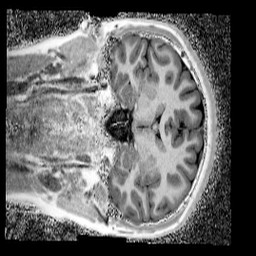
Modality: UNIT1_denoised
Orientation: coronal
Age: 12
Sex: female
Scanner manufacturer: siemens
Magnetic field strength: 3 T
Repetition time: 4 s
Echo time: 0.00299 s